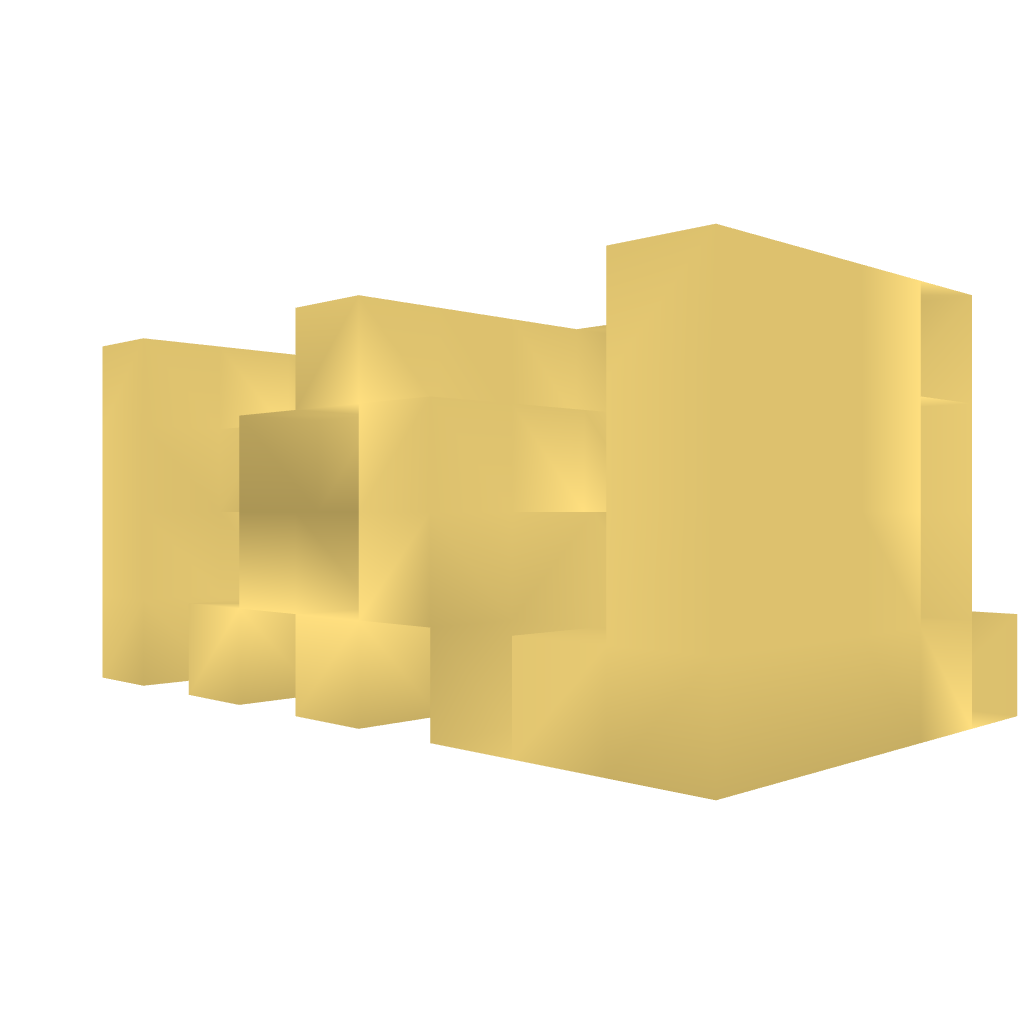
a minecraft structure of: completely hidden redstone door bad low quality